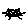
Label: cat